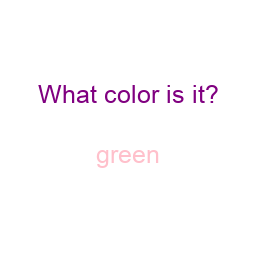
Color: pink
Color name shown: green
Background color: white
Question text color: purple